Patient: sex F, age 29
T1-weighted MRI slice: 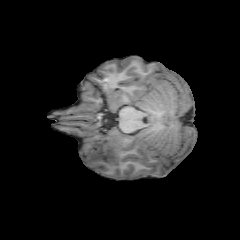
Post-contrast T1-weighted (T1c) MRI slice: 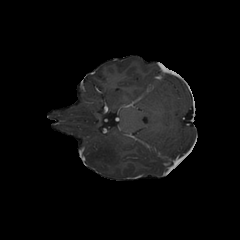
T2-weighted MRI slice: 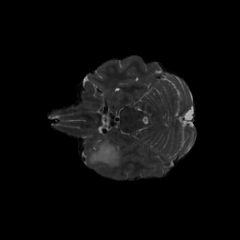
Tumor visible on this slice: yes
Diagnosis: Astrocytoma, IDH-mutant
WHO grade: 2